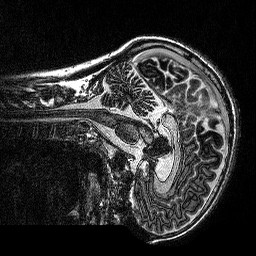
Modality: MP2RAGE
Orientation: sagittal
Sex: male
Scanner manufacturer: siemens
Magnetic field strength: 3 T
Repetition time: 5 s
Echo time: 0.00292 s